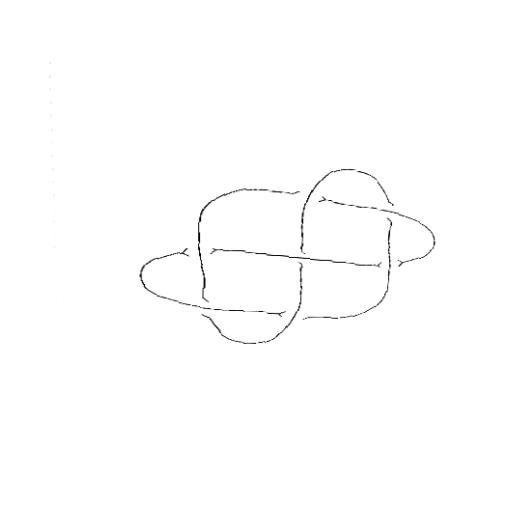
Crossing number: 7